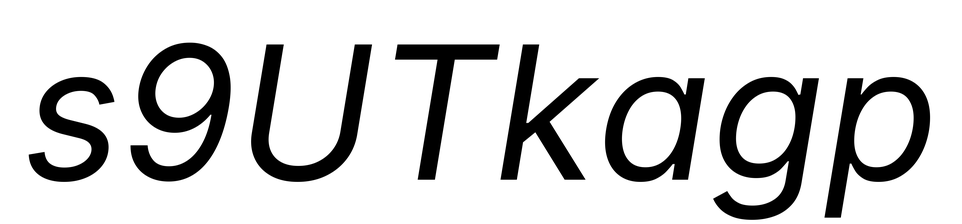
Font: Inter-Italic_Italic